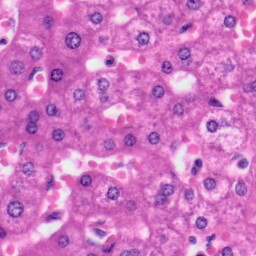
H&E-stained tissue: Liver